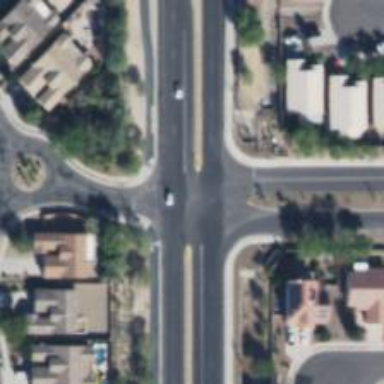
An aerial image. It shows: Unmarked crossing on the road.